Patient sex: M
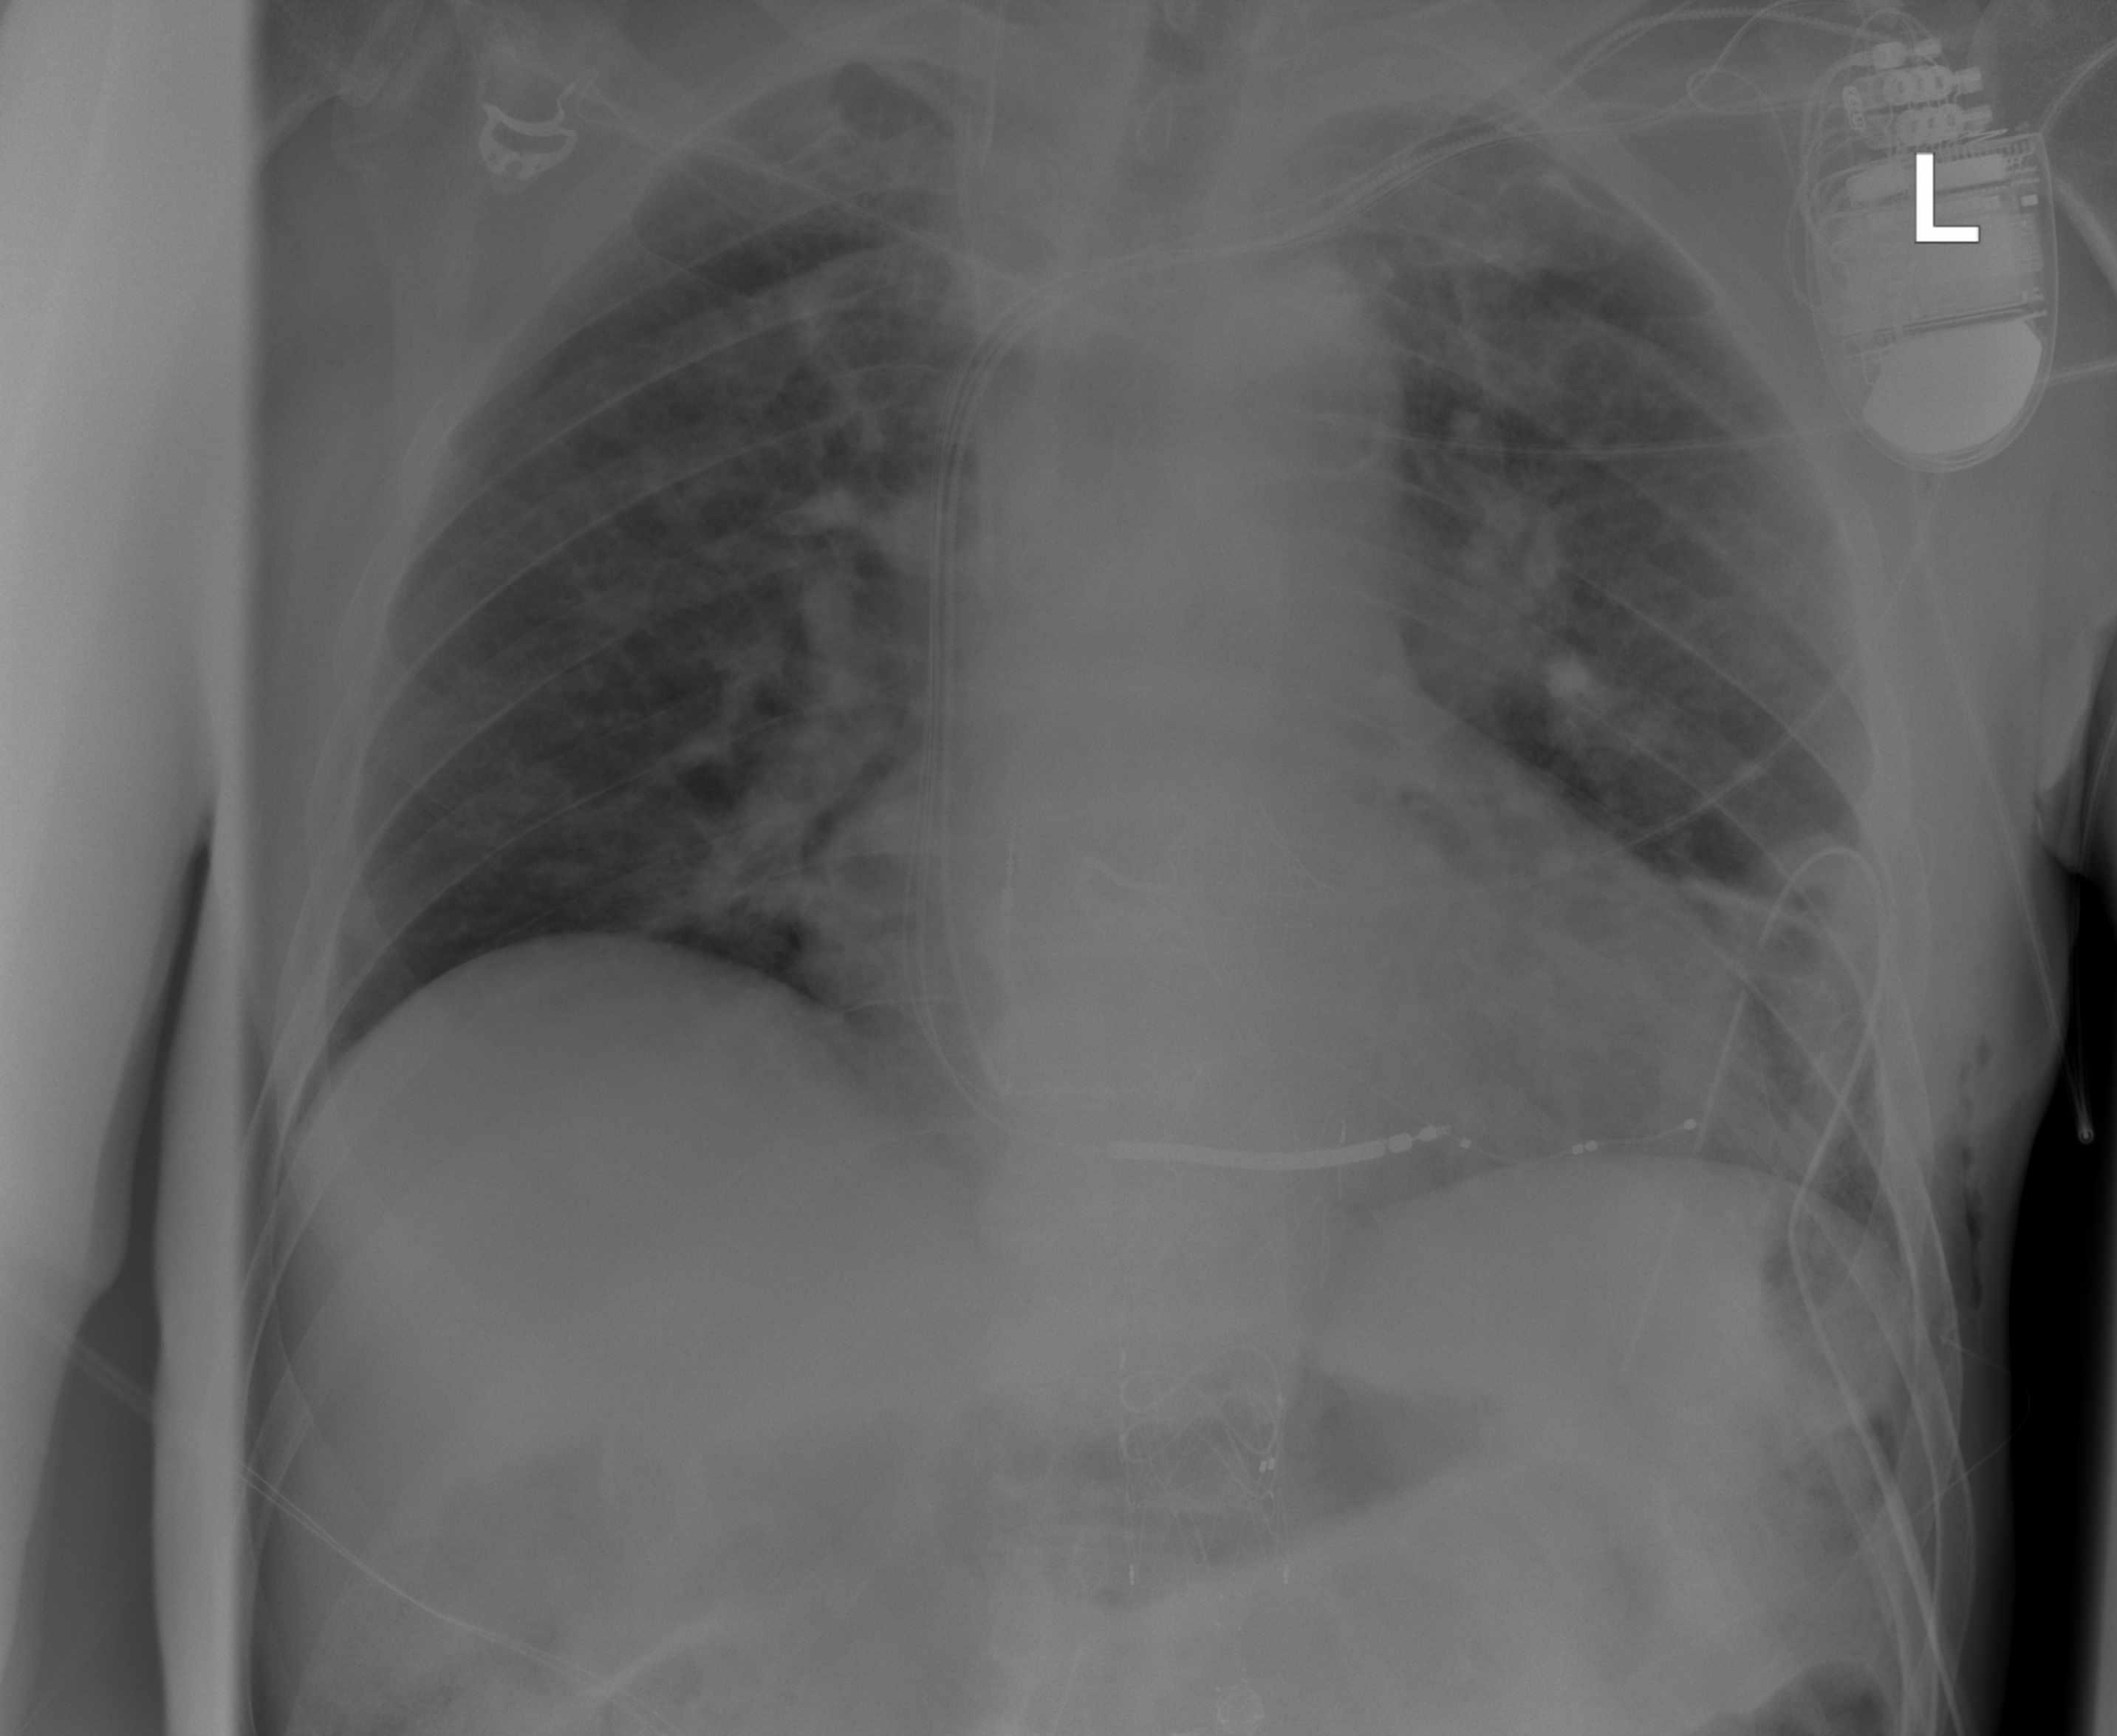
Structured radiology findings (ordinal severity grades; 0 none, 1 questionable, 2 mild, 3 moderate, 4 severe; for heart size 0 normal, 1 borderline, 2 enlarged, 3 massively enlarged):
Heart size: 2
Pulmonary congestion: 2
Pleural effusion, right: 0
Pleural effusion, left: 0
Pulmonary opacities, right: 0
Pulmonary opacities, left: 2
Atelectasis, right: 0
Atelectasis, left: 0